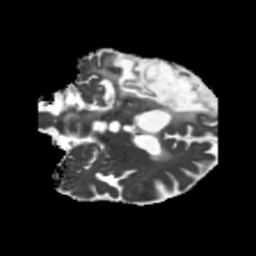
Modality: MD
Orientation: coronal
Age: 55
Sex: male
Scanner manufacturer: siemens
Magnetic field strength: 3 T
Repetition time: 5.25 s
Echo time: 0.08 s